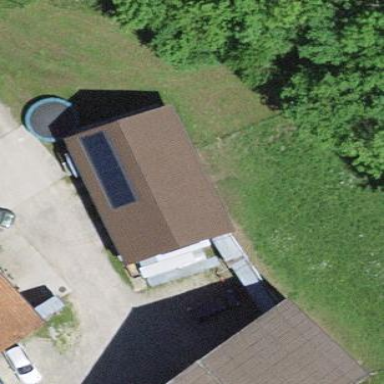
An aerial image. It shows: Farm auxiliary building with gabled roof.